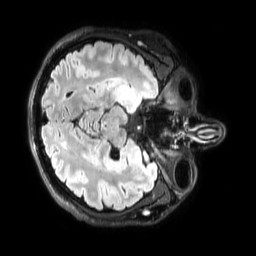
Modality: FLAIR
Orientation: axial
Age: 24
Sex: male
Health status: healthy
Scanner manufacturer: philips
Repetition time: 4.8 s
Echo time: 0.2875 s